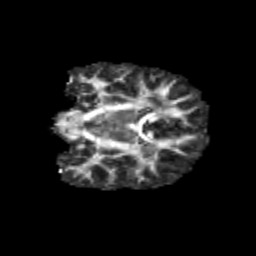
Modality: FA
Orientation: coronal
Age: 10
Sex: female
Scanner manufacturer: siemens
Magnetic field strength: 3 T
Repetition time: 3.8 s
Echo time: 0.07 s